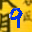
Label: 9